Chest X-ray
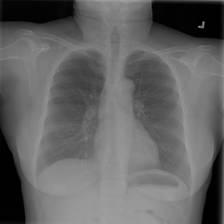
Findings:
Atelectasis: negative
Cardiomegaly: negative
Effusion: negative
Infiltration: negative
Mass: negative
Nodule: negative
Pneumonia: negative
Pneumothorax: negative
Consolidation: negative
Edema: negative
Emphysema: negative
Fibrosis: negative
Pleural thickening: negative
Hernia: negative